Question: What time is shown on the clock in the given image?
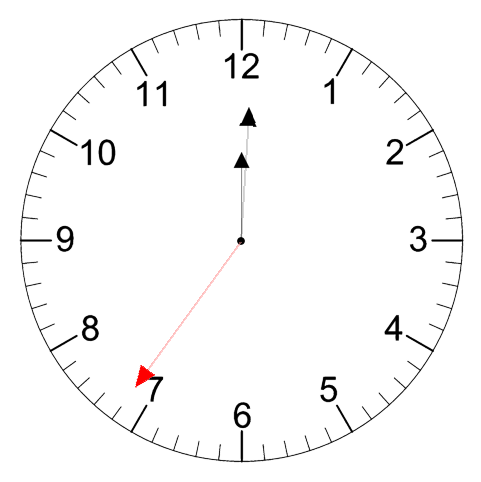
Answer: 12:00:36